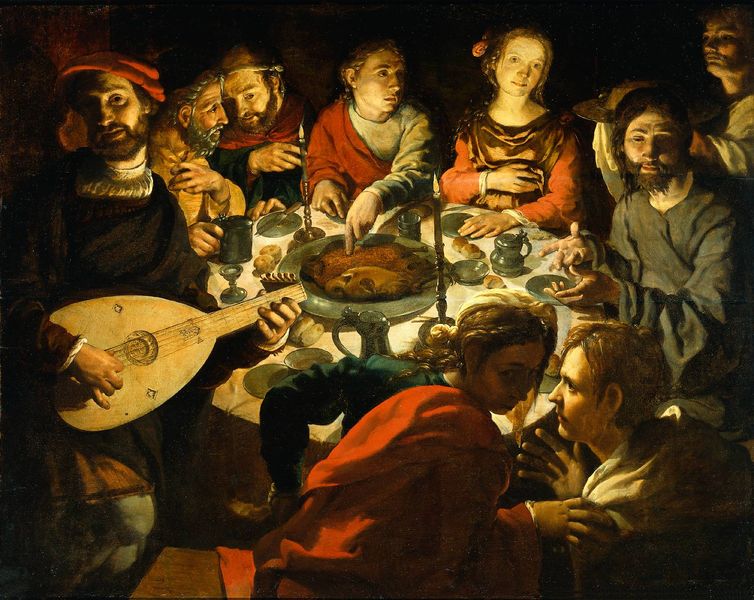
Titel: Hochzeit von Kana
Künstler: Jan Cornelisz. Vermeyen
Standort: Amsterdam
Institution: Rijksmuseum
Schlagwörter: blau, dunkel, gemälde, gruppe, mann, schatten, umhang, frauen, menschen, abend, frau, frisur, grau, hell, hut, hüte, licht, männer, nacht, reden, schwarz, szene, tisch, blick, rot, fest, gesellschaft, gespräch, leute, bart, feier, gelage, kellner, mützen, trinken, messer, teller, hände, instrument, niederlande, tischtuch, öl, haare, kelch, mantel, paar, gitarre, musik, musiker, genre, krug, kopfbedeckung, bank, figuren, essen, tafel, runde, spielen, kerze, brot, kerzen, platte, fleisch, becher, geheimnis, geschirr, flüstern, gestik, niederländisch, gastmahl, mahl, mahlzeit, anschauen, liebespaar, kerzenlicht, kerzenschein, rau, fisch, abendessen, braten, geflügel, servieren, krüge, sänger, besteck, christus, jesus, platten, flämisch, hochzeit, caravaggismus, laute, lautenspieler, mandoline, saiten, abendmahl, niederland, maria, sitzbank, gespräche, gabel, musikant, fische, hühnchen, verliebte, speise, trunk, apostel, geselligkeit, minnesänger, letztes abendmahl, caravaggio, sitar, verschwörung, la tour, hähnchen, musikzieren, de la tour, spielleut, tinken, tischszene, sünger, chiaoscuro